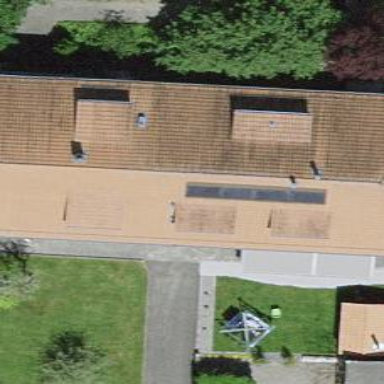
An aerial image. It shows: Residential building with half-hipped roof shape.